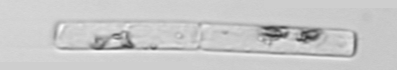
Label: Guinardia_delicatula